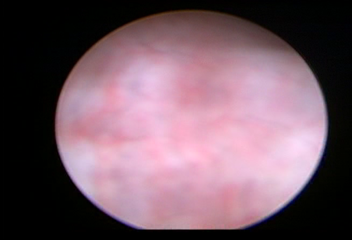
Modality: WLC
Class: Normal mucosa
Bladder cancer association: No